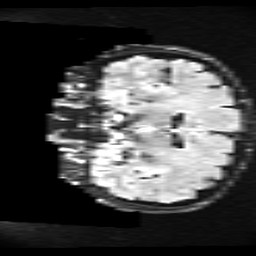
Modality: FLAIR
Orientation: coronal
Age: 35
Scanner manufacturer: ge
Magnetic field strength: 3 T
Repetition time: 11 s
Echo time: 0.1497 s